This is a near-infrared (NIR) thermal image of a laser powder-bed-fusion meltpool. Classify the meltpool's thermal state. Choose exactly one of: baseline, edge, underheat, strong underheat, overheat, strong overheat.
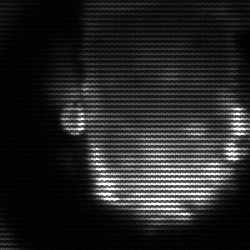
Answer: baseline